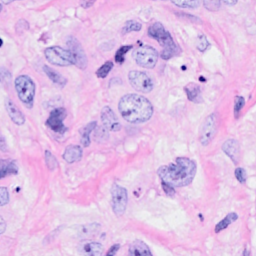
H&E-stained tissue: Breast